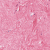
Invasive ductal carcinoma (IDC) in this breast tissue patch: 0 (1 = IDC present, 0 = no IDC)